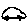
Label: car